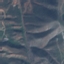
Land use / land cover: HerbaceousVegetation